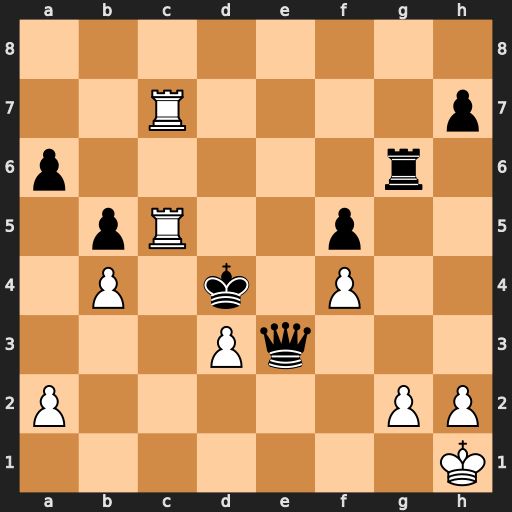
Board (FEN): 8/2R4p/p5r1/1pR2p2/1P1k1P2/3Pq3/P5PP/7K
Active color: w
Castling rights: -
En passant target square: -
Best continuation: Rd7+ Rd6 Rxd6#